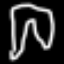
Label: pants